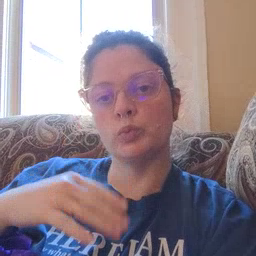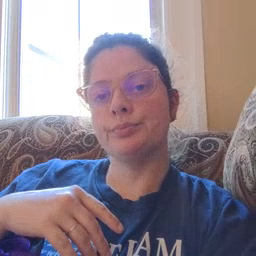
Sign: blue